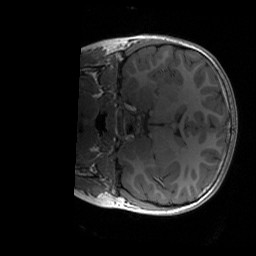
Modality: T1w
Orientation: coronal
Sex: female
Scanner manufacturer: siemens
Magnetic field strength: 3 T
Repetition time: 1.9 s
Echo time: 0.00243 s